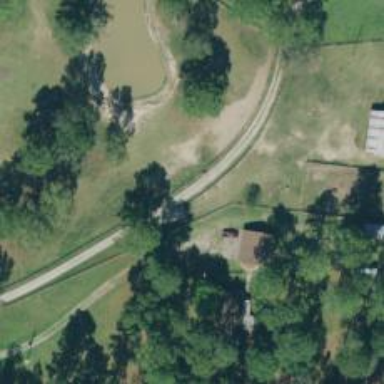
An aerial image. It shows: Driveway leading to service road.